Question:  I am trying to use Apple Pay in my app. It works fine to present PKPaymentAuthorizationViewController. However, after I filled up with credit card and billing information, it just shows a spinning wheel and 'processing' as shown in the picture.
The code for presenting Apple Pay view controller is as follows:
'''
let request = Stripe.paymentRequestWithMerchantIdentifier(DH_APPLEPAY_ID)
request.paymentSummaryItems = [PKPaymentSummaryItem(label: label, amount: amountDecimal)]
request.requiredBillingAddressFields = PKAddressField.All
request.requiredShippingAddressFields = PKAddressField.PostalAddress | PKAddressField.Email
request.countryCode = "US"
request.currencyCode = "USD"
request.merchantCapabilities = PKMerchantCapability.CapabilityEMV | PKMerchantCapability.Capability3DS
request.supportedNetworks = [PKPaymentNetworkAmex, PKPaymentNetworkMasterCard, PKPaymentNetworkVisa]
if Stripe.canSubmitPaymentRequest(request) {
let paymentController = PKPaymentAuthorizationViewController(paymentRequest: request)
paymentController.delegate = self
self.navigationController?.presentViewController(paymentController, animated: true, completion: nil)
} else {
//popup
DHUtils.alert("Apple Pay", message: "Please add your credit card to Passbook.", inViewController: self)
}
'''
The 'func paymentAuthorizationViewController(controller: PKPaymentAuthorizationViewController!, didAuthorizePayment payment: PKPayment!, completion: ((PKPaymentAuthorizationStatus) -> Void)!)' delegate never get called.
The certificate status looks all right. What do I miss here to make it work?
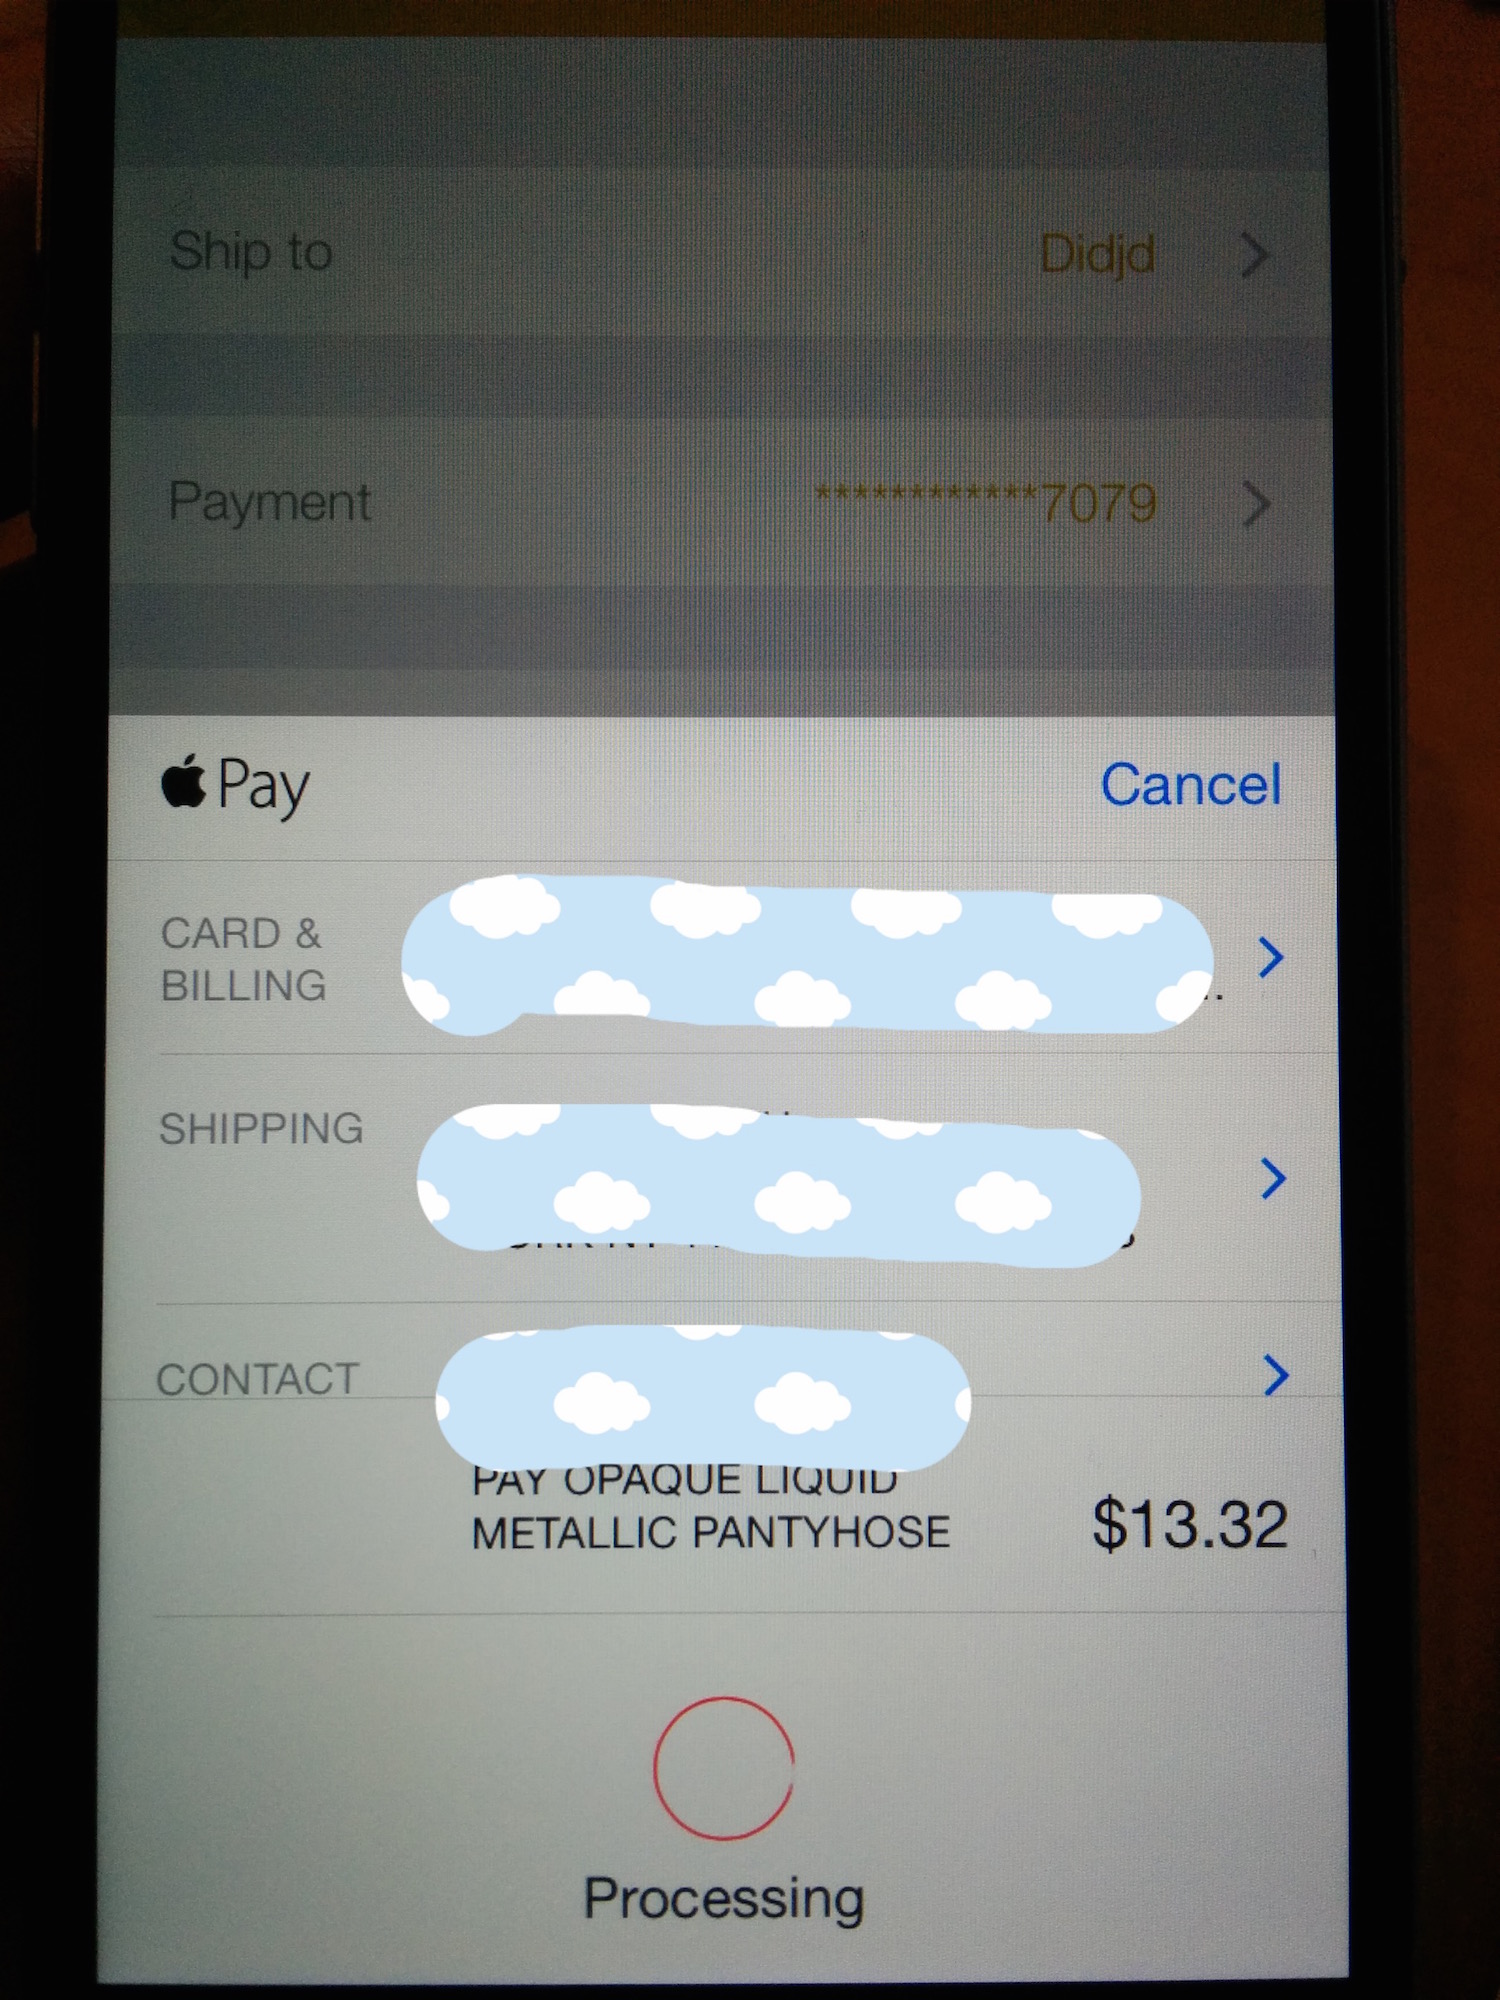
Answer: There should be a completion block that you need to call. It should be in the delegate method on the PKPaymentAuthorizationViewController, you need to use this completion block and pass the success or failure message to it. It should look somewhat like this
'''
extension BuySwagViewController: PKPaymentAuthorizationViewControllerDelegate {
func paymentAuthorizationViewController(controller: PKPaymentAuthorizationViewController!, didAuthorizePayment payment: PKPayment!, completion: ((PKPaymentAuthorizationStatus) -> Void)!) {
completion(PKPaymentAuthorizationStatus.Success)
}
func paymentAuthorizationViewControllerDidFinish(controller: PKPaymentAuthorizationViewController!) {
controller.dismissViewControllerAnimated(true, completion: nil)
}
}
'''
Here in completion block you should pass PKPaymentAuthorizationStatus.Success or
PKPaymentAuthorizationStatus.Failure depending on whether you were able to process the payment.
Also, you can refer the Ray Wenderlich tutorial here. <URL>